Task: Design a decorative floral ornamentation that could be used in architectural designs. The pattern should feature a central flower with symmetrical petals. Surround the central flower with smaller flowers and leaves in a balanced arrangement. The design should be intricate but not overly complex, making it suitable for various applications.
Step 471:
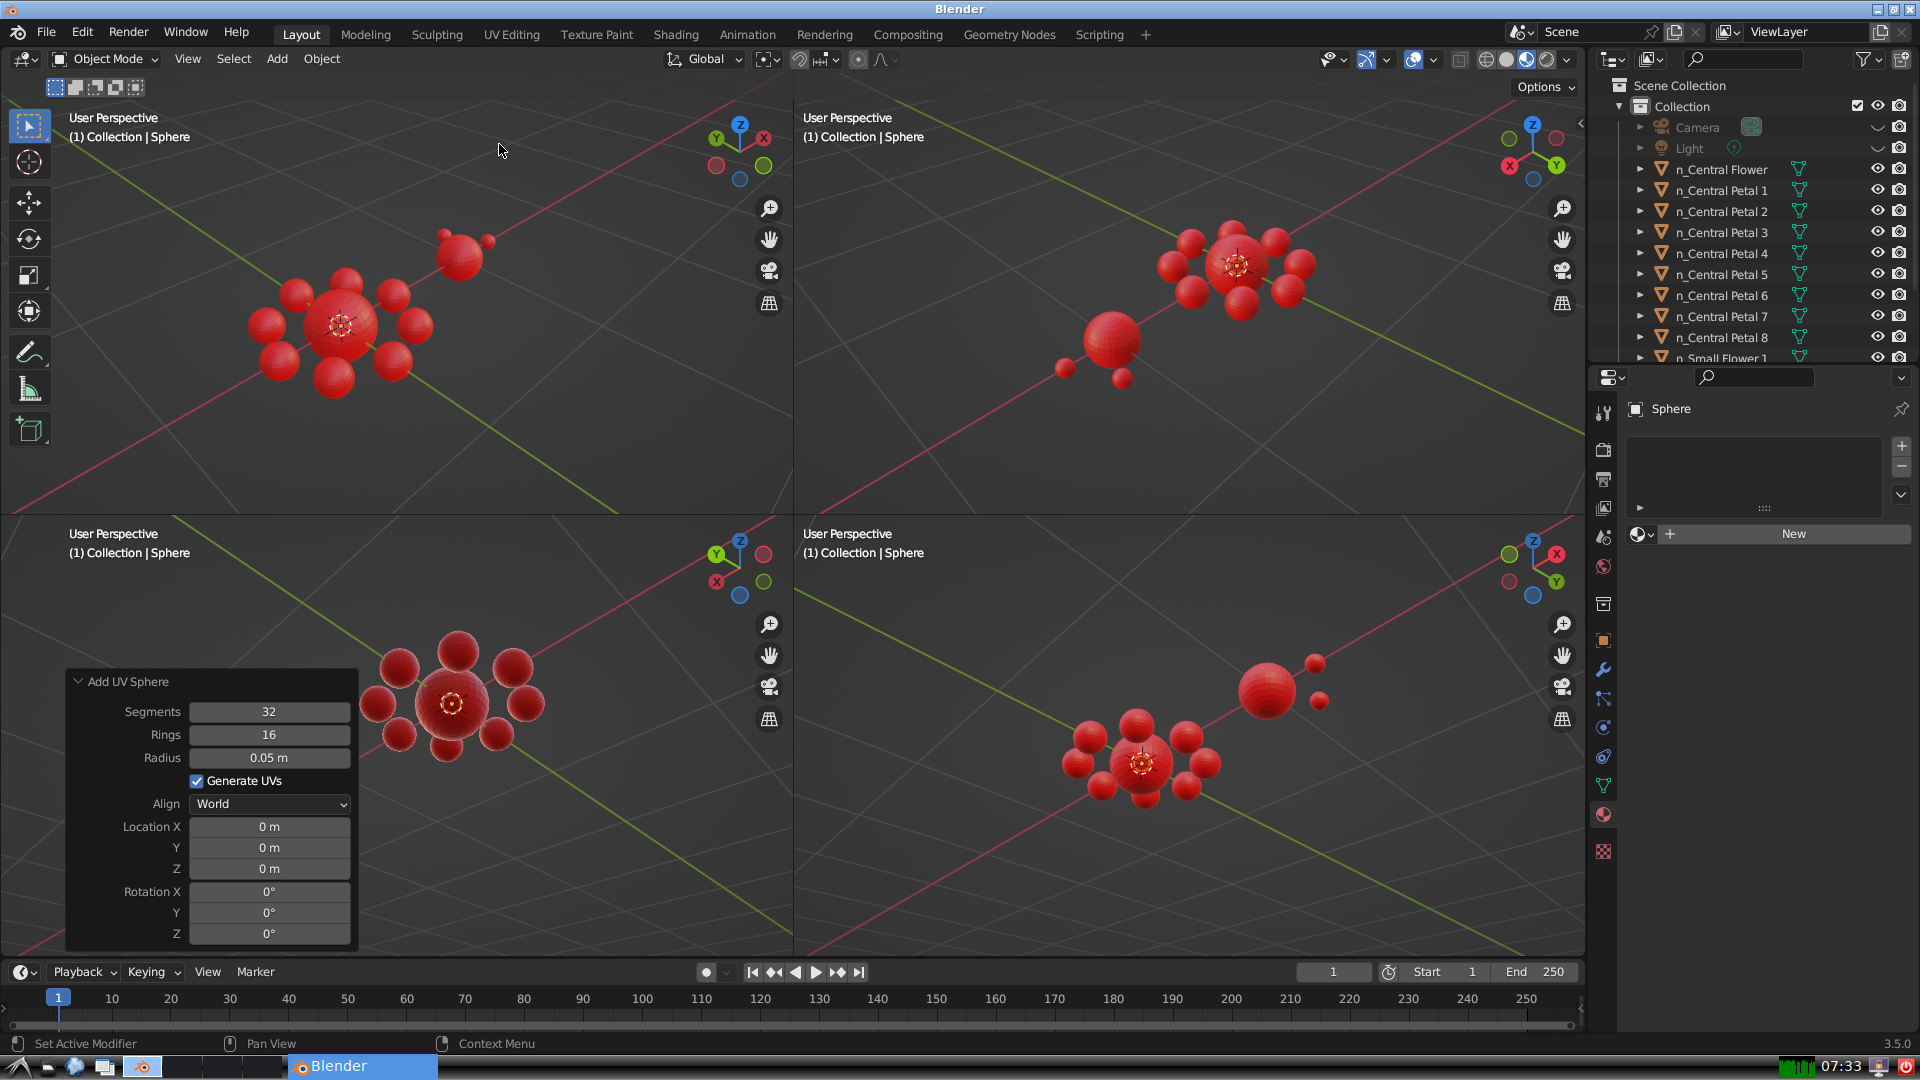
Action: {"mouse_move": [270, 758]}